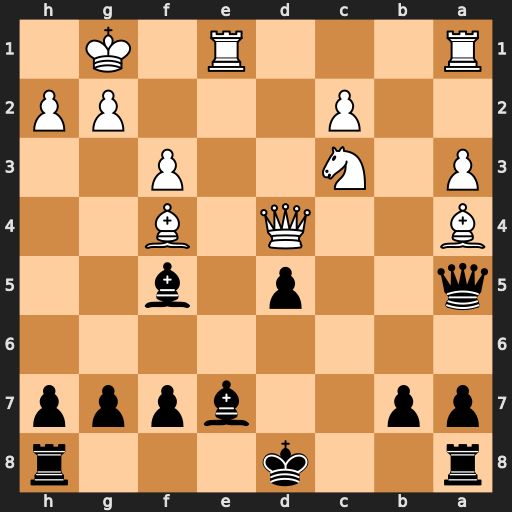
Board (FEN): r2k3r/pp2bppp/8/q2p1b2/B2Q1B2/P1N2P2/2P3PP/R3R1K1
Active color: b
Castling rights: -
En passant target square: -
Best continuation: Bc5 Qxc5 Qxc5+